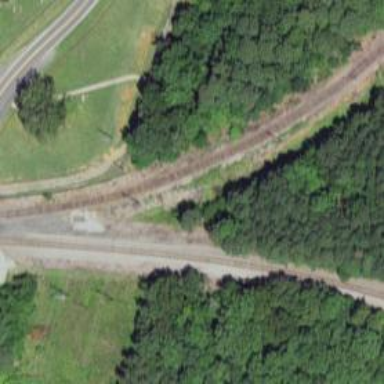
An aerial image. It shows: Railway spur service.